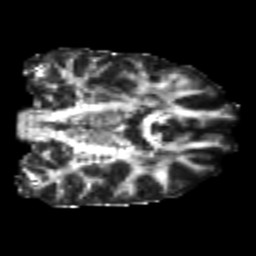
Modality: FA
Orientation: coronal
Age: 21
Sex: male
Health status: healthy
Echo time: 0.074 s